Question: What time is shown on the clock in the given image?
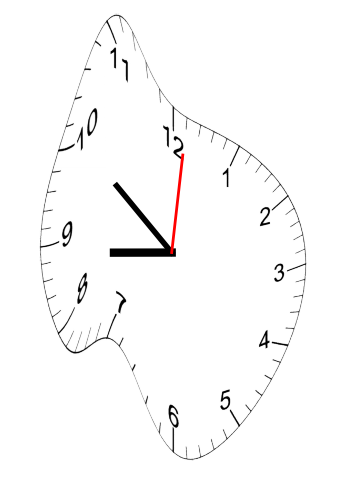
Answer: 08:51:01